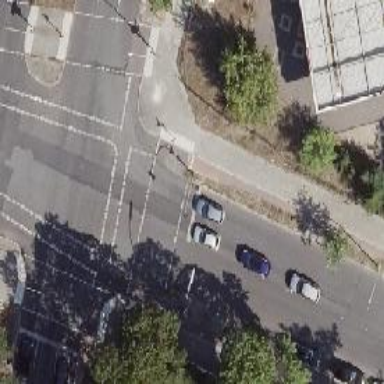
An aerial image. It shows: Crossing with traffic signals.